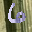
Label: 6